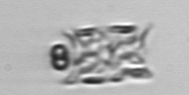
Label: Eucampia